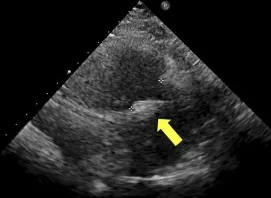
Transthoracic echocardiography after 3 months of follow-up. (B) Showing the secure position of the device (yellow arrow).
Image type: radiology (ultrasound)